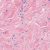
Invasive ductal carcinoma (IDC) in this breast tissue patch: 0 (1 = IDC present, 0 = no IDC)